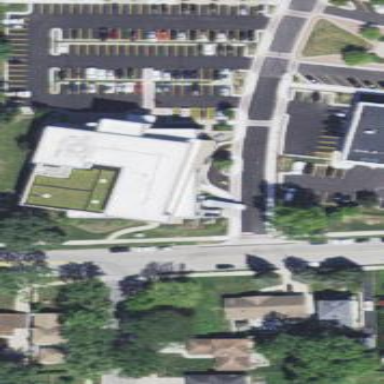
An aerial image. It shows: Public library building.